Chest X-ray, PA view. Patient: 60 years old, sex F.
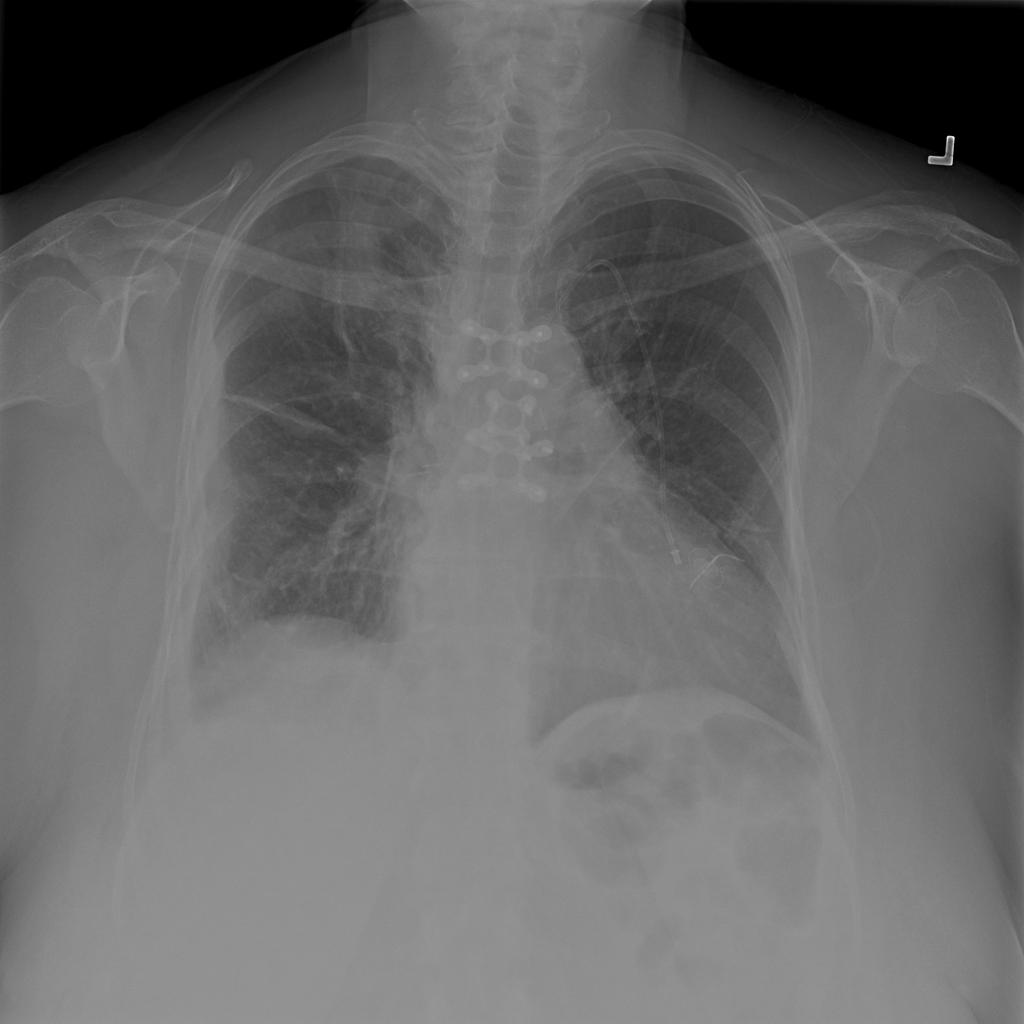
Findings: Atelectasis, Pleural_Thickening